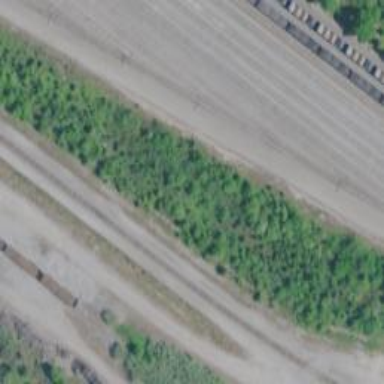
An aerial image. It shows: Railway yard used for manifest and maintenance purposes.